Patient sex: M
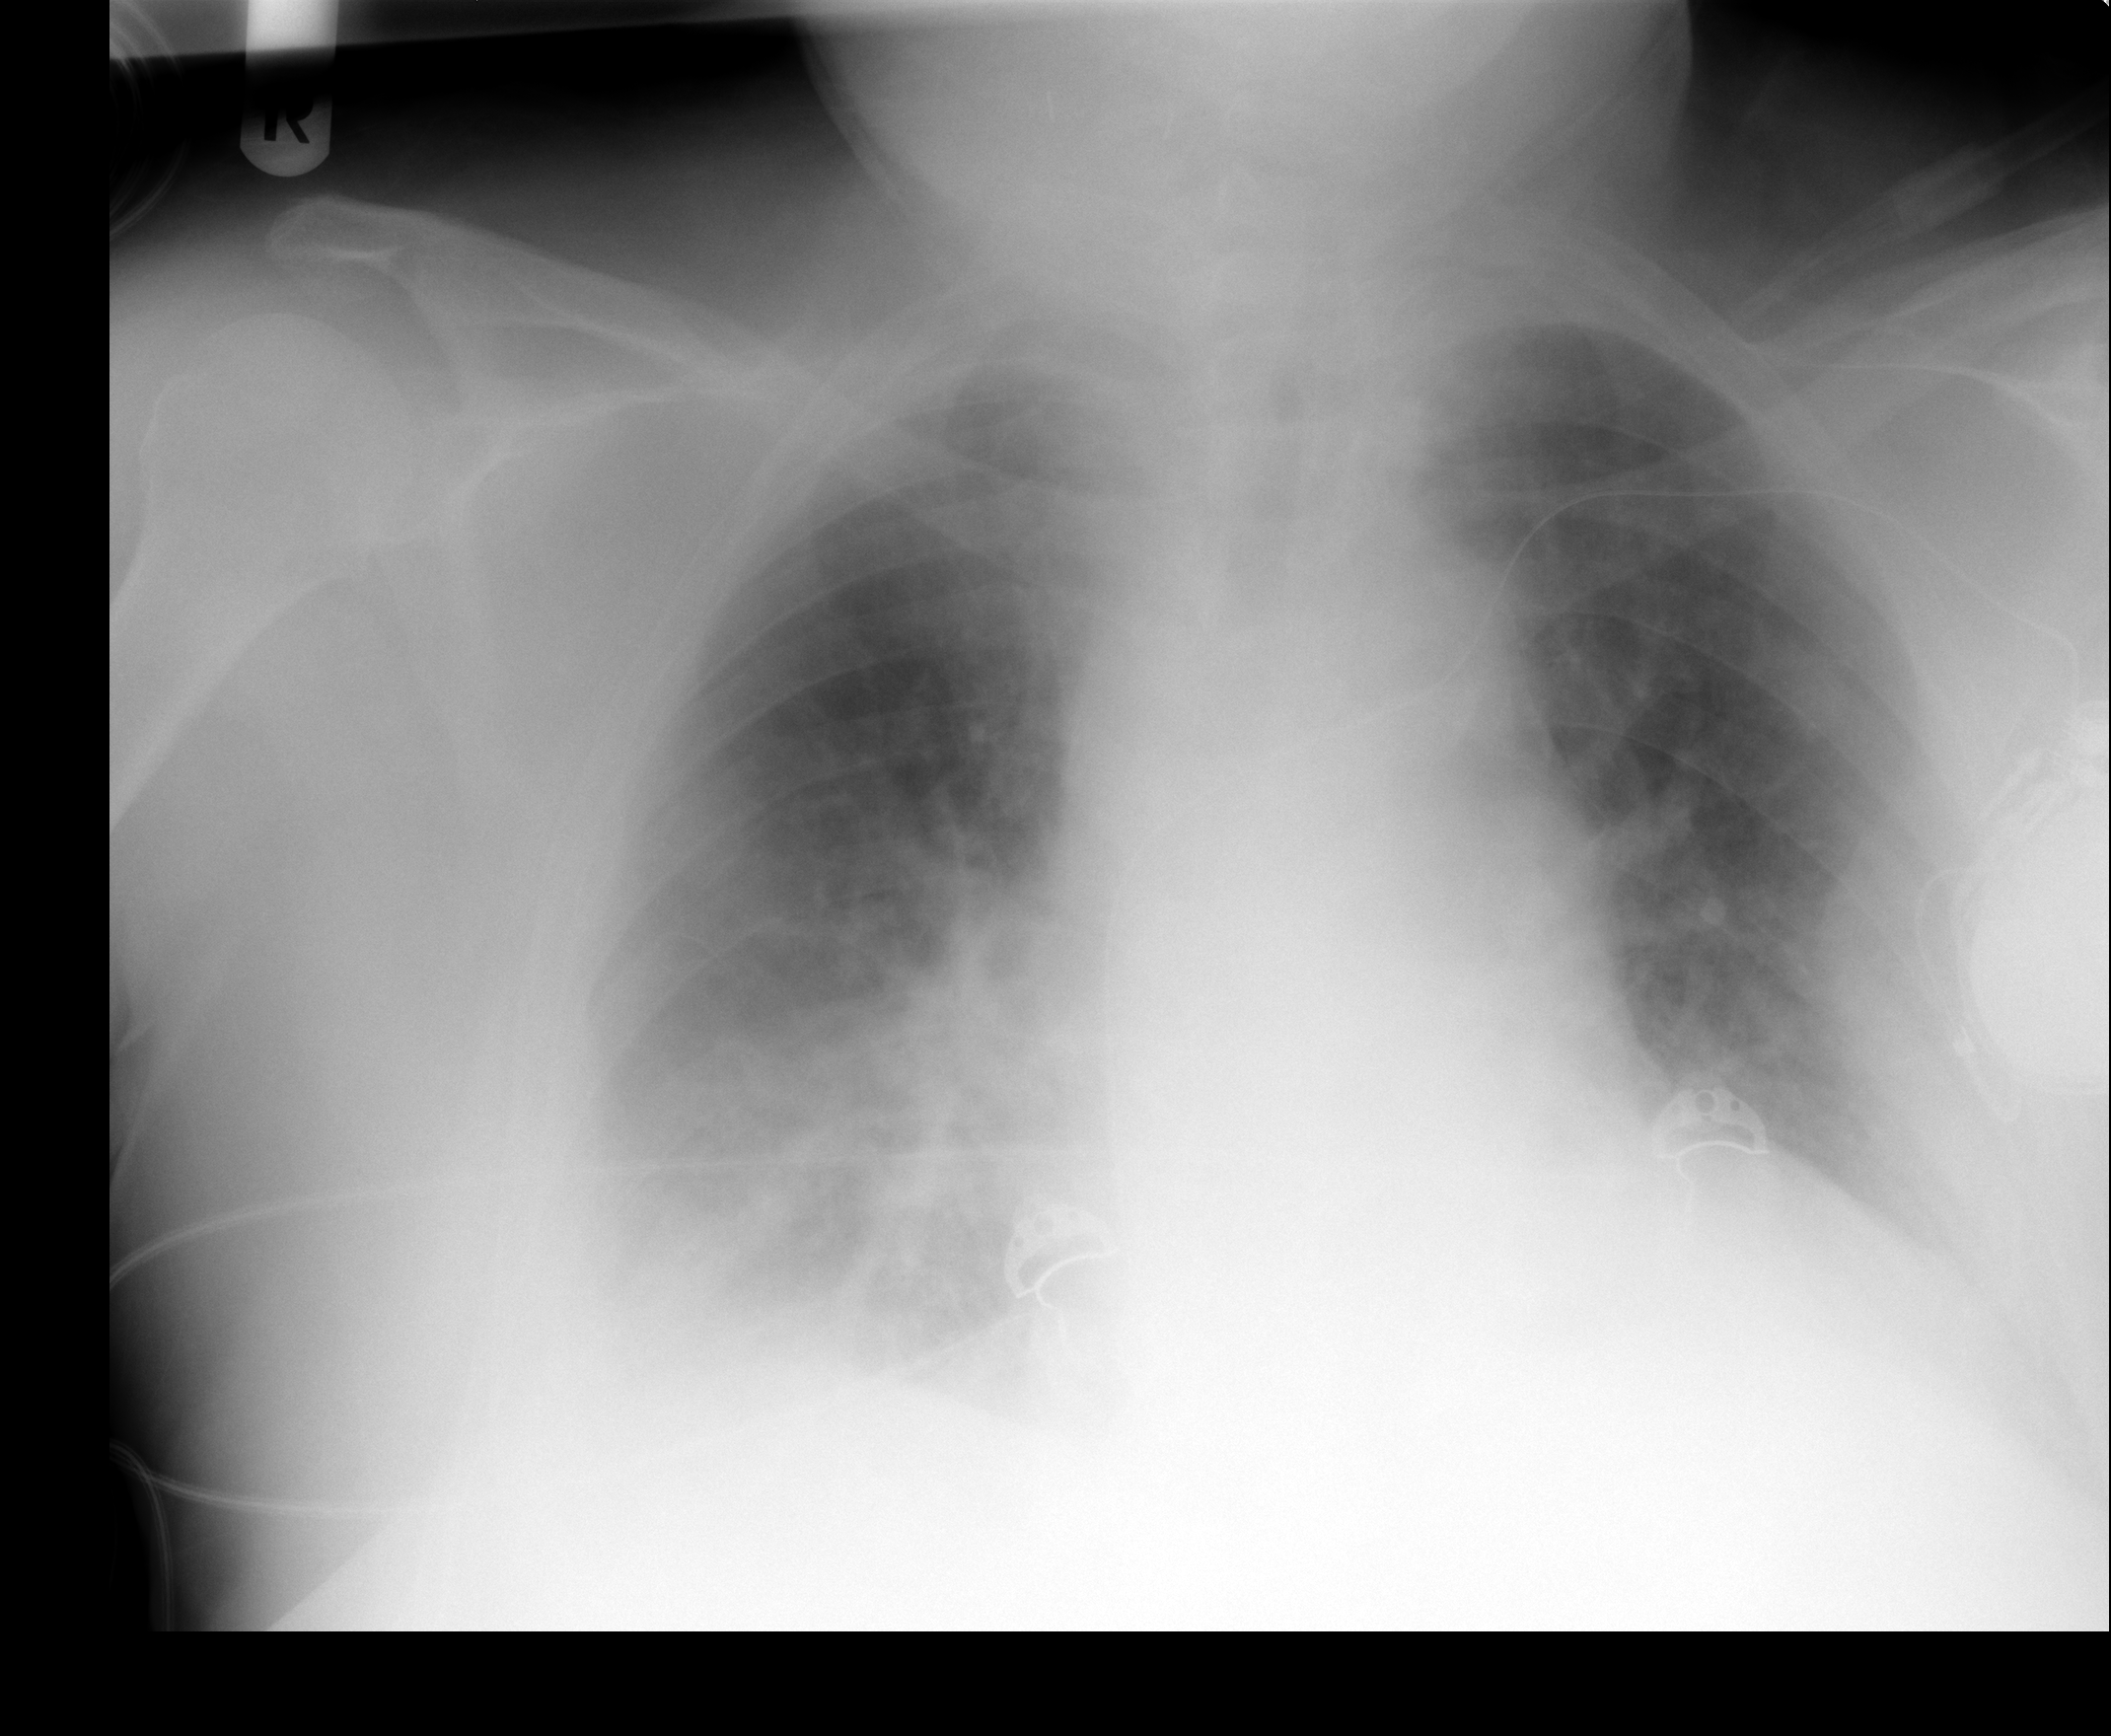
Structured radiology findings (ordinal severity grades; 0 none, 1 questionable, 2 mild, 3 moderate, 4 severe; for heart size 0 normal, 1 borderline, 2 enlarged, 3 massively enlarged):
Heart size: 1
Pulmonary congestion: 3
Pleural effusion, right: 2
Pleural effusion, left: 2
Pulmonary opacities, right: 0
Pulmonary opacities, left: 0
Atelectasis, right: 2
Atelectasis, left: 0